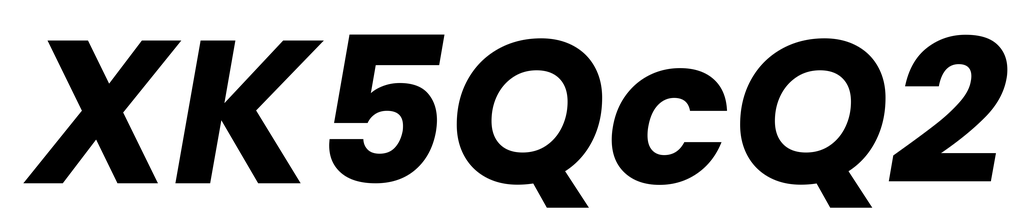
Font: Poppins-BoldItalic